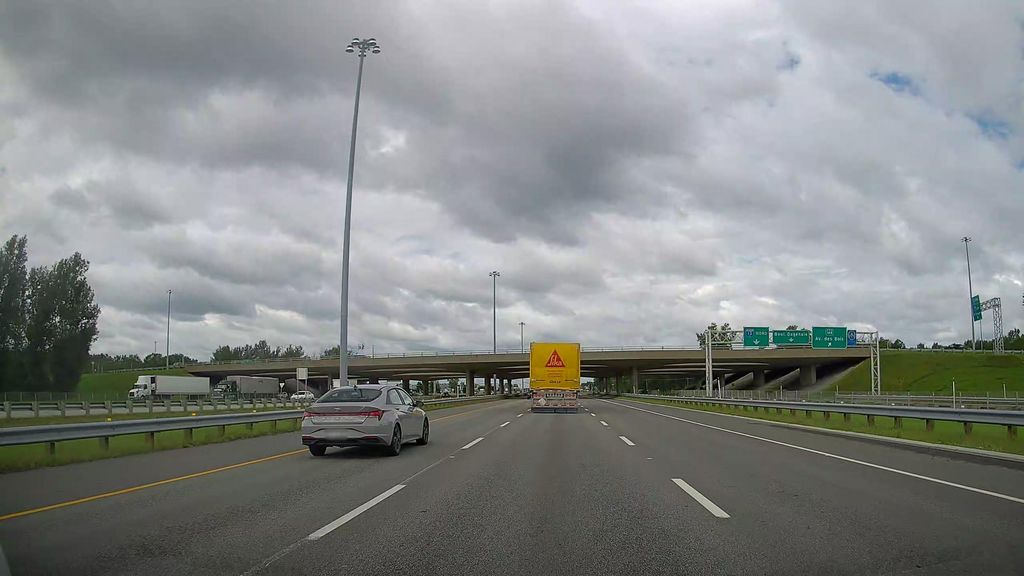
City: montreal